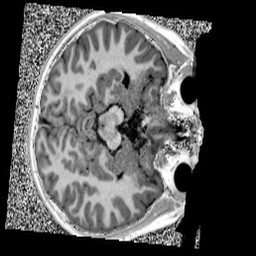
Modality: UNIT1
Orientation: axial
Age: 11
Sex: male
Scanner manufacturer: siemens
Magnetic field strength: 3 T
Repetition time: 4 s
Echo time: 0.00299 s